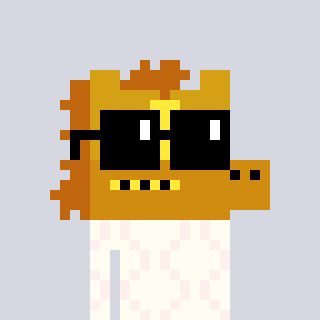
a pixel art character with square black sunglasses, a yellow horse-shaped head and a grayscale-colored body on a cool background